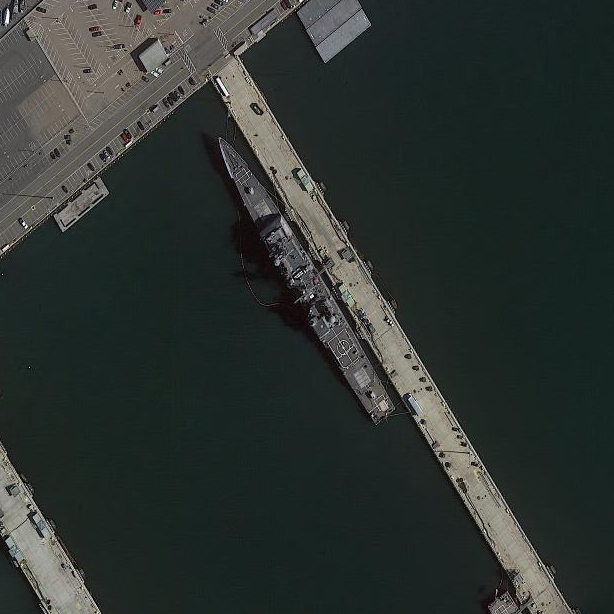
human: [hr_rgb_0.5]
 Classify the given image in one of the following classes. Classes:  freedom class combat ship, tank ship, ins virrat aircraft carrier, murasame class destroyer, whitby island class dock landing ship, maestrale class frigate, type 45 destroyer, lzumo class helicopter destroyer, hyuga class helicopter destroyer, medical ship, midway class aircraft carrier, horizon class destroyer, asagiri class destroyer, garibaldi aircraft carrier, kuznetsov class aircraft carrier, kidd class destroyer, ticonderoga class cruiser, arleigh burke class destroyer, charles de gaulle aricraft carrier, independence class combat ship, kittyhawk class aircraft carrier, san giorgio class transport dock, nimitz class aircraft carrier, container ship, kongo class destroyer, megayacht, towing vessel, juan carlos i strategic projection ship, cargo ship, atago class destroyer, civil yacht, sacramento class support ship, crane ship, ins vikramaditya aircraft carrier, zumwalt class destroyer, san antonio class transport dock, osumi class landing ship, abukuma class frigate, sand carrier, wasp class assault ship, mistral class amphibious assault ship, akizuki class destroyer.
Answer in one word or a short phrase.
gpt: Ticonderoga class cruiser